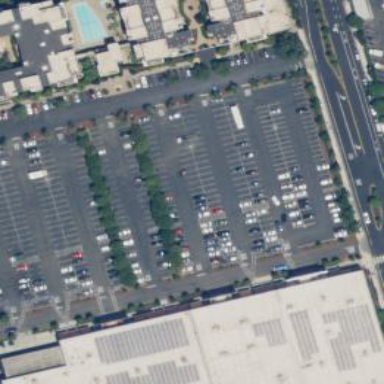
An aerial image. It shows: Parking space is available.